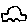
Label: car